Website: apple
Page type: delivery-shipping
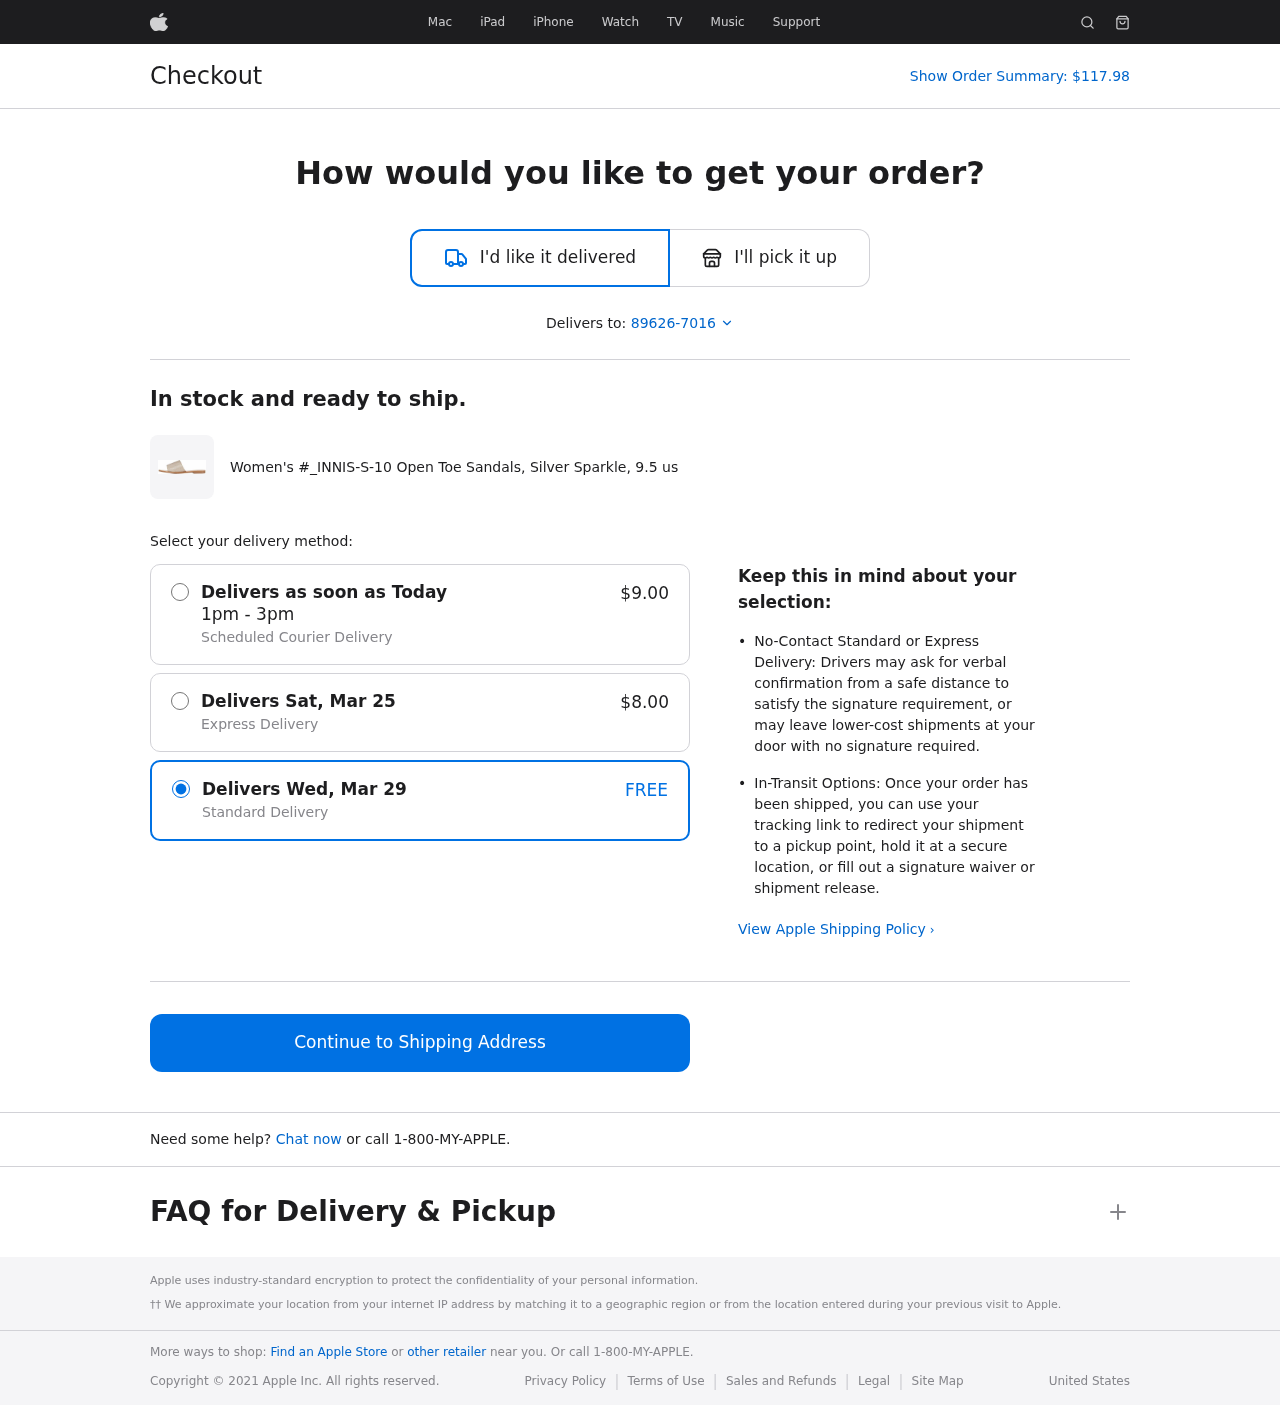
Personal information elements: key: PII_POSTCODE_FULL
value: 89626-7016
Product elements: key: PRODUCT1_NAME
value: Women's #_INNIS-S-10 Open Toe Sandals, Silver Sparkle, 9.5 us
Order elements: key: ORDER_TOTAL
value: $117.98
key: ORDER_SHIPPING_DATE
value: Today
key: ORDER_SAMEDAY_SHIPPING_COST
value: $9.00
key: ORDER_EXPRESS_DATE
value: Sat, Mar 25
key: ORDER_EXPRESS_SHIPPING_COST
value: $8.00
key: ORDER_DELIVERY_DATE
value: Wed, Mar 29
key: ORDER_SHIPPING_COST
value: FREE